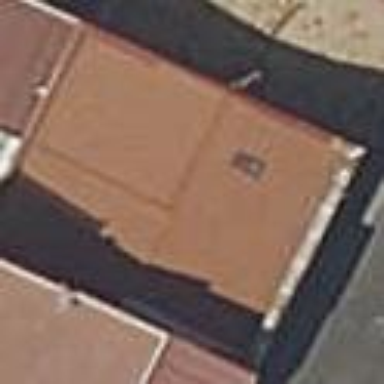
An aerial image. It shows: Building.